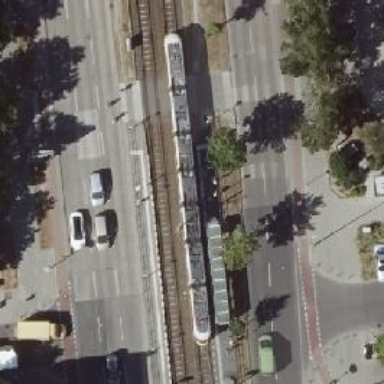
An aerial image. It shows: Tram stop.